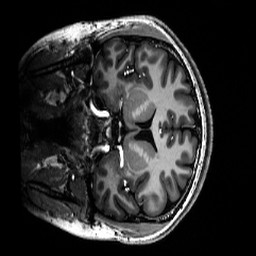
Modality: T1w
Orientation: coronal
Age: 21
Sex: female
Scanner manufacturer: siemens
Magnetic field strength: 6.98 T
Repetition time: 6 s
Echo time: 0.00299 s